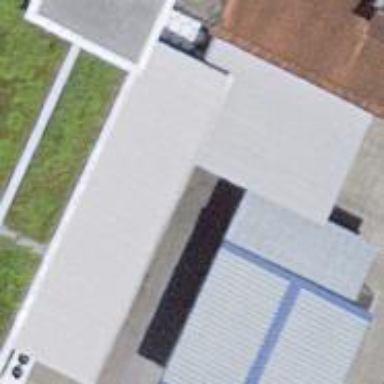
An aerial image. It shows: View of roof of building.